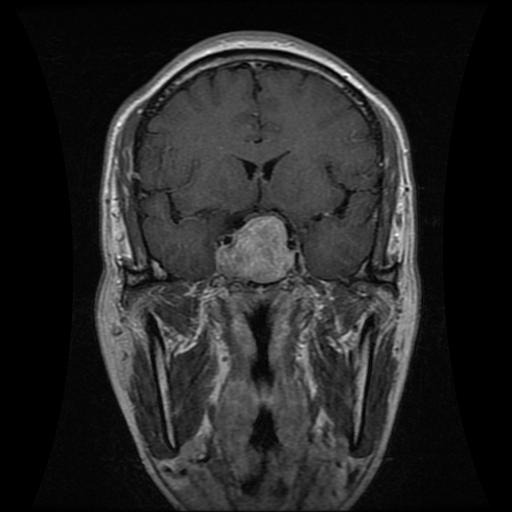
Label: pituitary